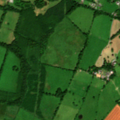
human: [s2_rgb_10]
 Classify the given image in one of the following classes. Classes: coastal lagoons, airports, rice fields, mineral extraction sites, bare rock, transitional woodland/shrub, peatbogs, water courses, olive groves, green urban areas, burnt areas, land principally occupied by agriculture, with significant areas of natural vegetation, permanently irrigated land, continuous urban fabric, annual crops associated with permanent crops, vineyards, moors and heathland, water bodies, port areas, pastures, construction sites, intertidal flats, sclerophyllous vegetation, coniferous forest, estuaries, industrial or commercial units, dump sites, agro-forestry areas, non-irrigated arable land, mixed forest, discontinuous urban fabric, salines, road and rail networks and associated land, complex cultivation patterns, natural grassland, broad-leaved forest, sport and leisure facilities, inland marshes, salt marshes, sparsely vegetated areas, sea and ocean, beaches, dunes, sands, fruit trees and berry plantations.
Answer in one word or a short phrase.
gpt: non-irrigated arable land, pastures, transitional woodland/shrub